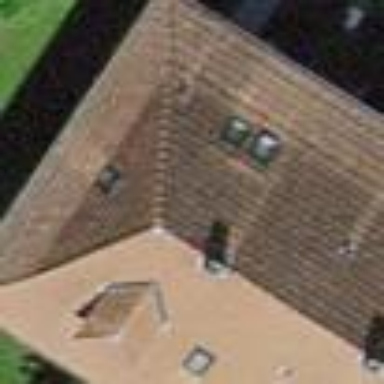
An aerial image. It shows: Semidetached house with hipped roof made of maroon roof tiles. The roof orientation is across.